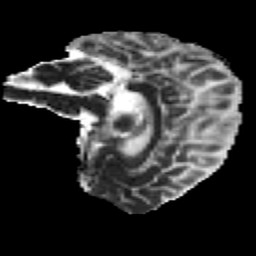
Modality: MD
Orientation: sagittal
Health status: healthy
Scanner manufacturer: philips
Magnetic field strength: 3 T
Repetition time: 9.75 s
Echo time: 0.092 s